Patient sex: M
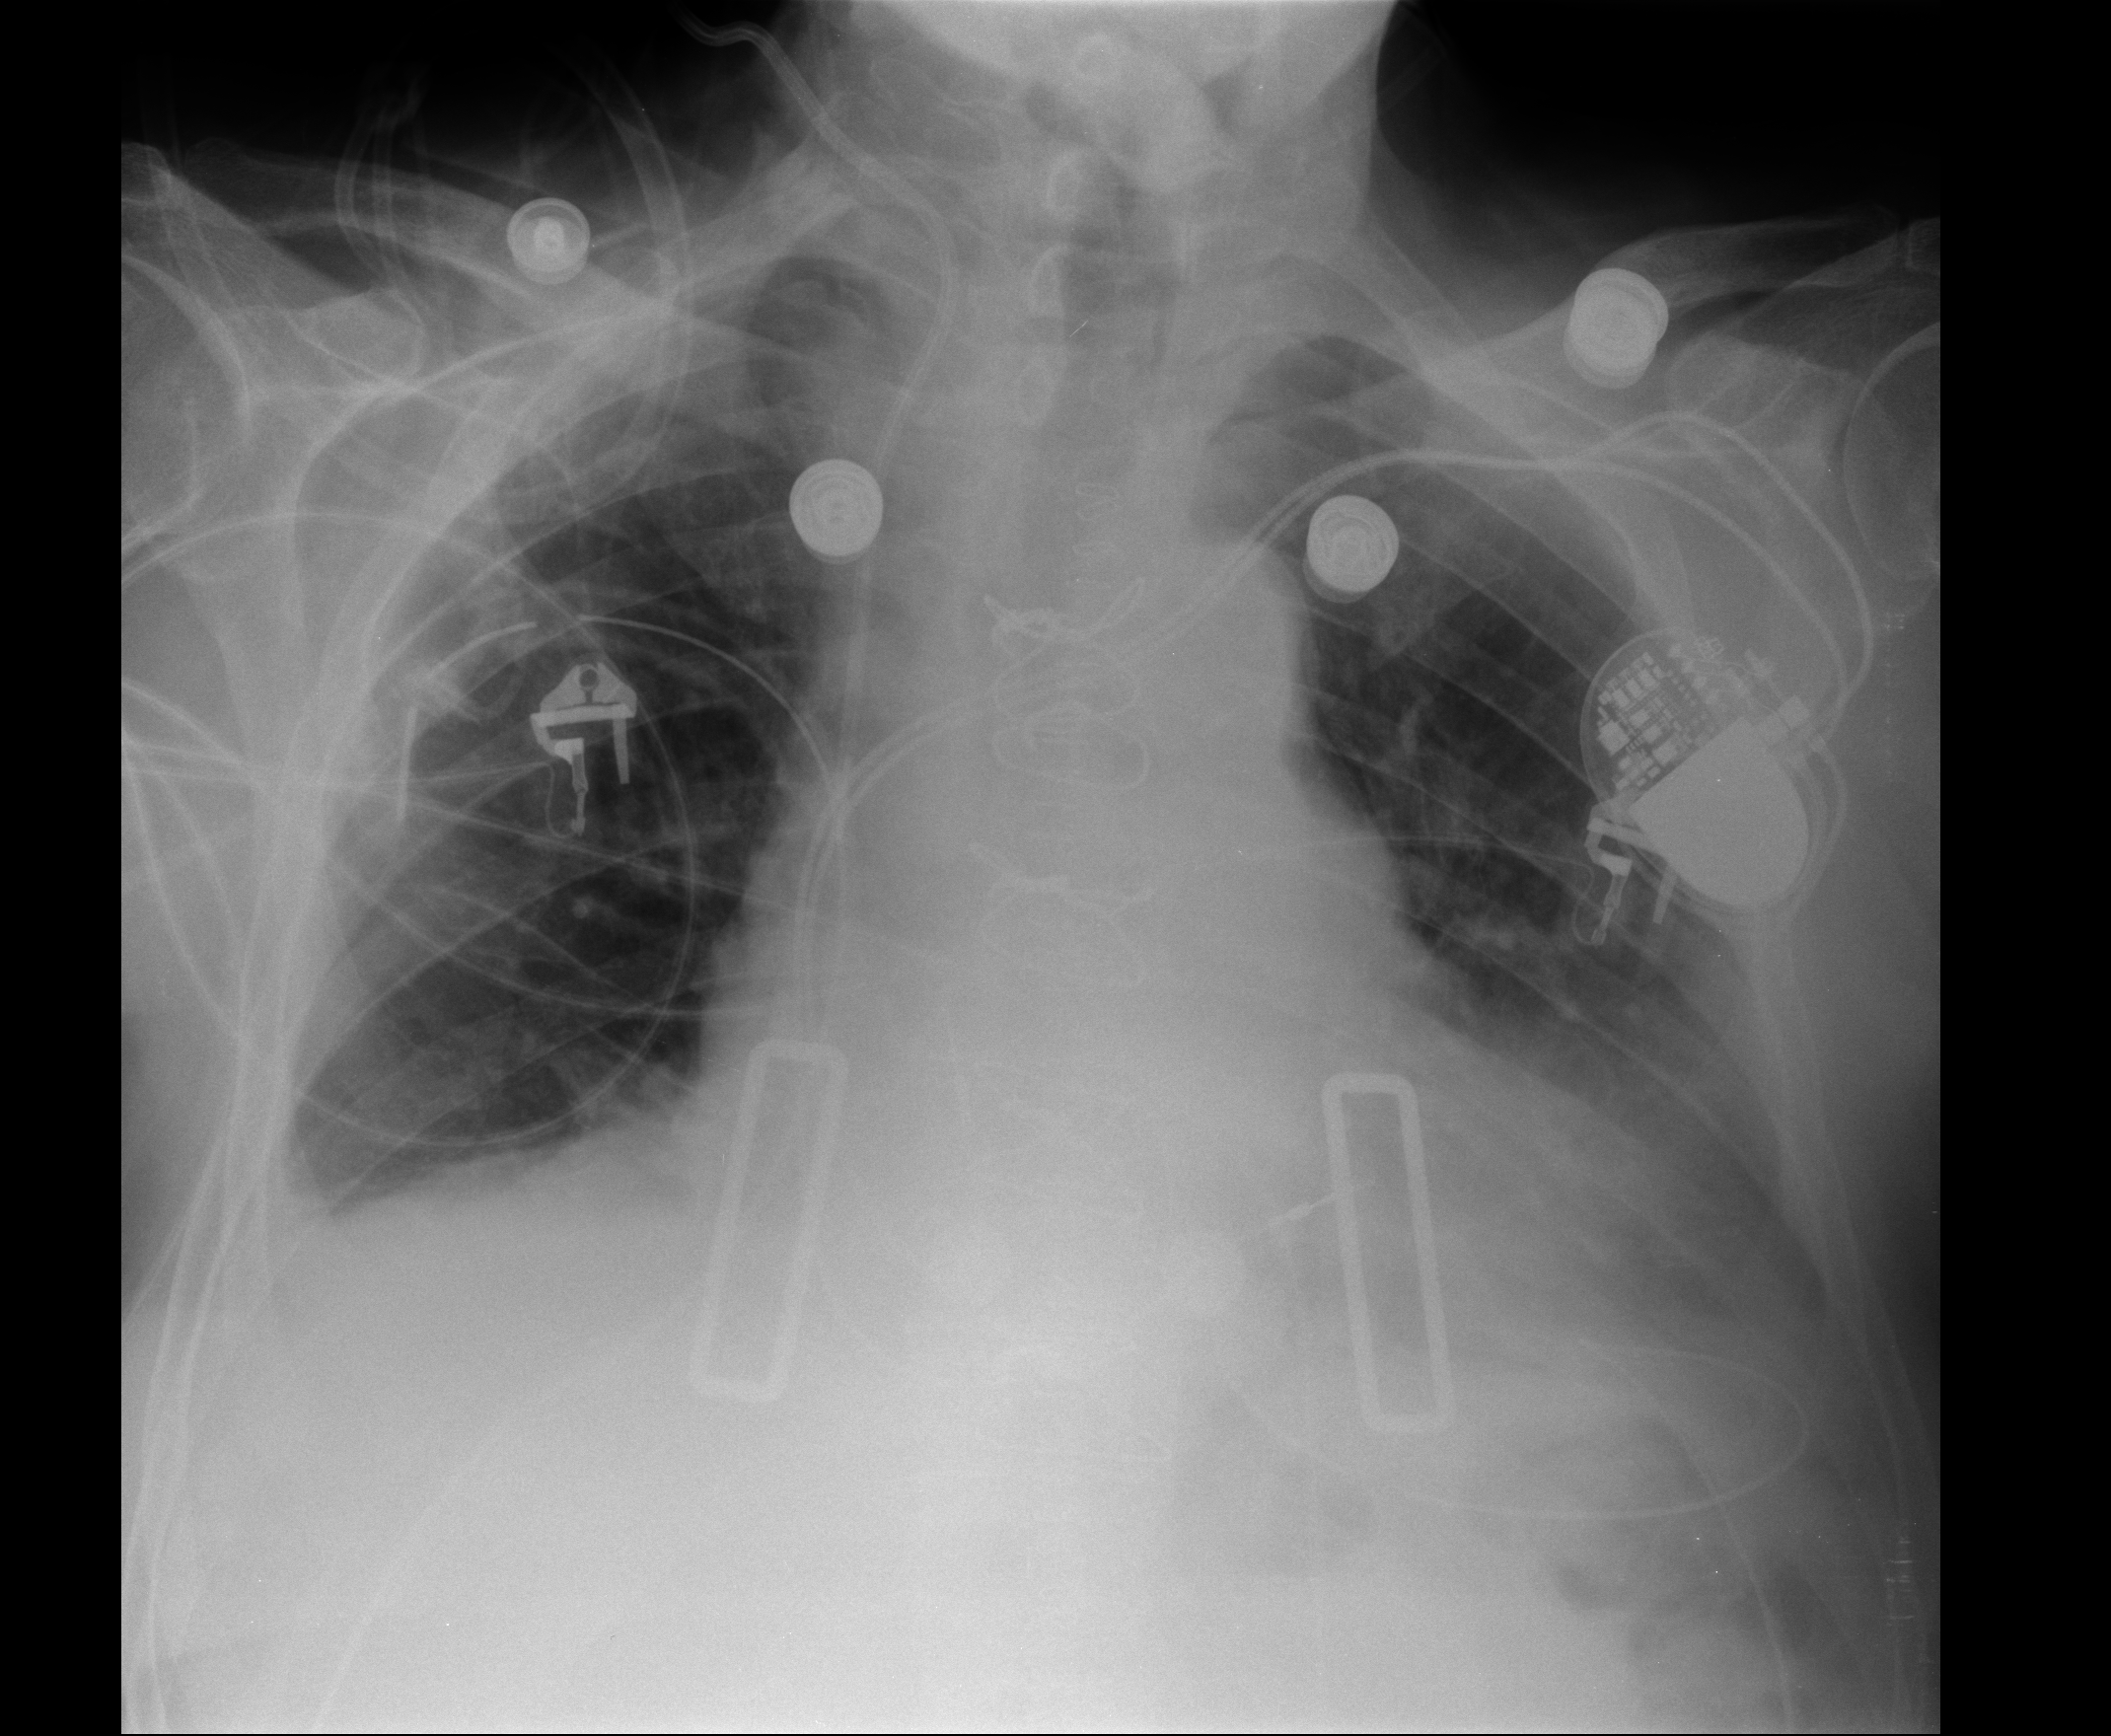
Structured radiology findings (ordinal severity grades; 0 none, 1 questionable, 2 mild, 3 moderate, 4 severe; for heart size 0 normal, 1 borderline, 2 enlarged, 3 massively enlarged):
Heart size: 1
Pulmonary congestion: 2
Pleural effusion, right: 1
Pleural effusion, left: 2
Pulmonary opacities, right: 0
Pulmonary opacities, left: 1
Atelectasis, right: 2
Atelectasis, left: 2